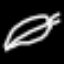
Label: leaf